Interaction volume radius: 10 \u00c5
Interaction volume height: 15 \u00c5
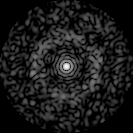
Disorder parameter: 0.8345